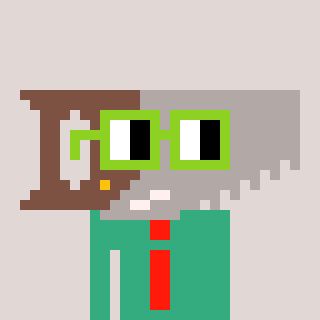
a pixel art character with square light green glasses, a saw-shaped head and a teal-colored body on a warm background